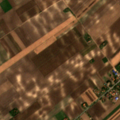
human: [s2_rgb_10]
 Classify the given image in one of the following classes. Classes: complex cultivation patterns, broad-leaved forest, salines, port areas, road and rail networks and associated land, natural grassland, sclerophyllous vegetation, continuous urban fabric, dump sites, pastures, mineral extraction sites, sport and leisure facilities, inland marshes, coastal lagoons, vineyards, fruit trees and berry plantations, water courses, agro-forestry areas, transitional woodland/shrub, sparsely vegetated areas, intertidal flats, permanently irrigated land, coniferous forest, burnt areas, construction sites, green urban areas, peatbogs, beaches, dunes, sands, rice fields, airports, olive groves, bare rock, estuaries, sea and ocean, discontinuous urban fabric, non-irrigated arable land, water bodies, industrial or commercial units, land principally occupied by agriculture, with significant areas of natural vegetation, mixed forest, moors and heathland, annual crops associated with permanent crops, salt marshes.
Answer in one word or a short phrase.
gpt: non-irrigated arable land